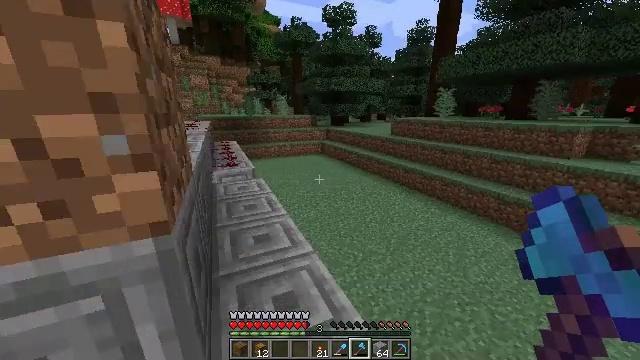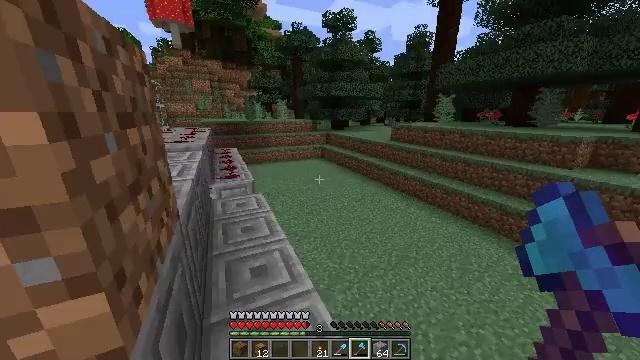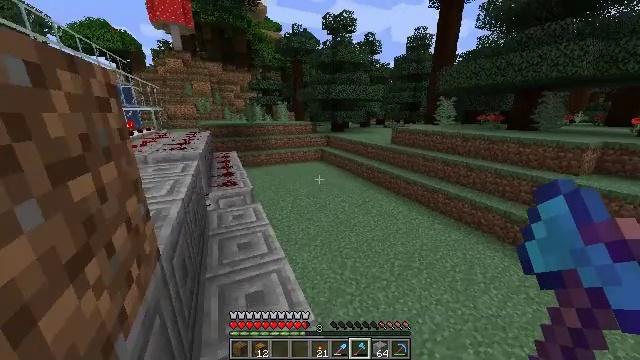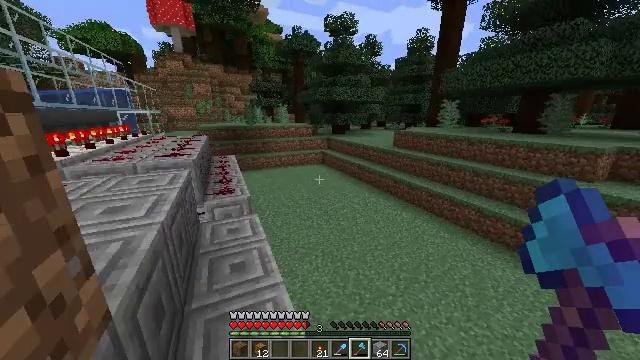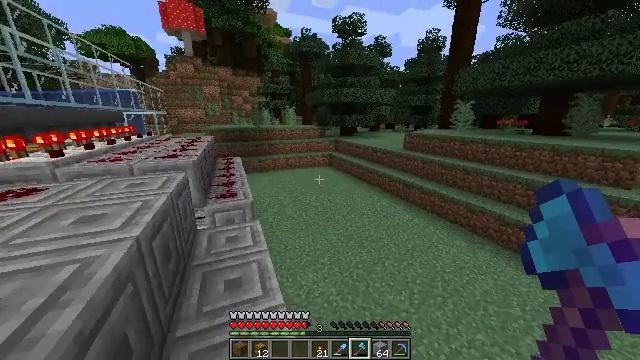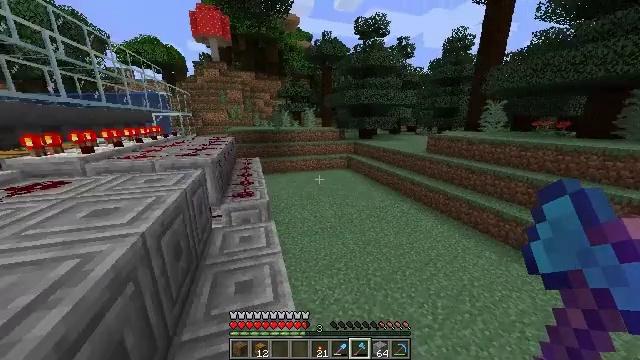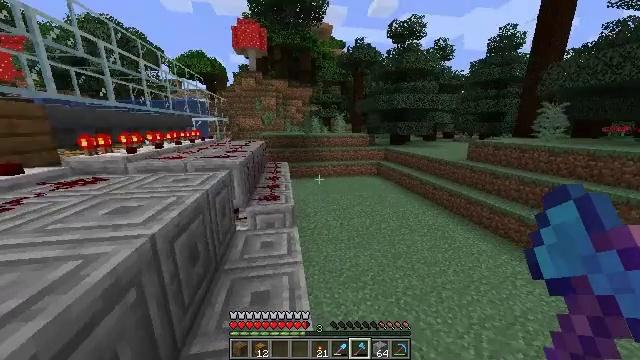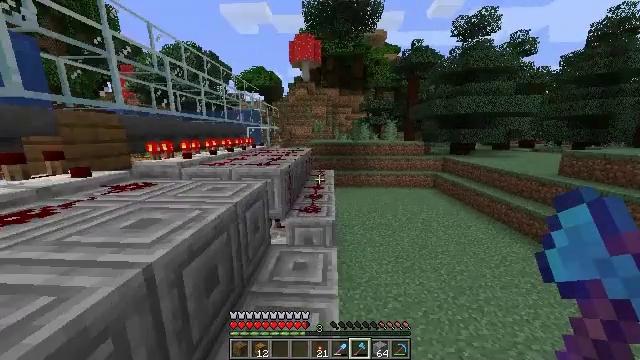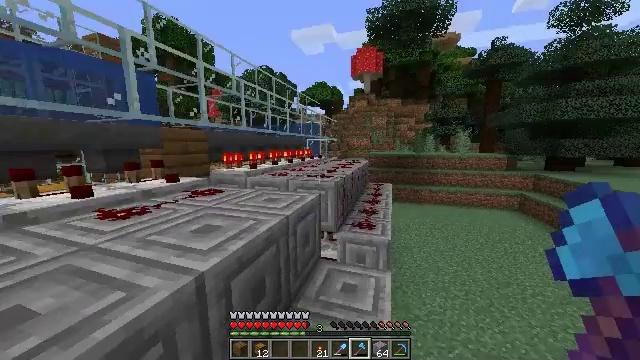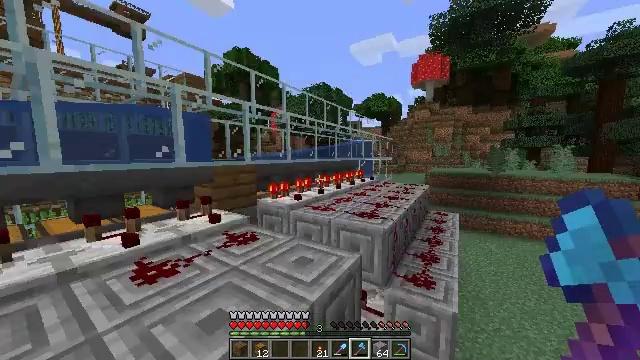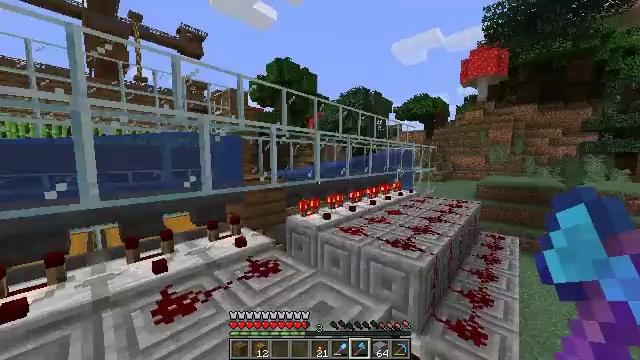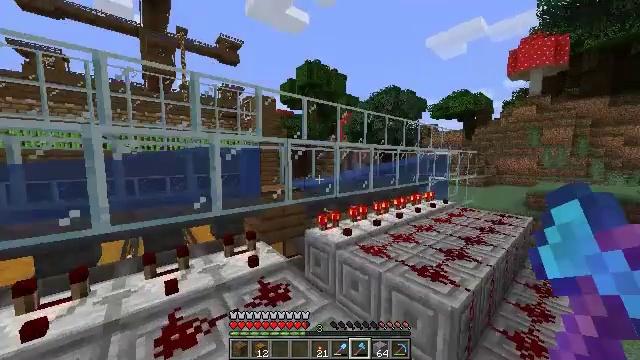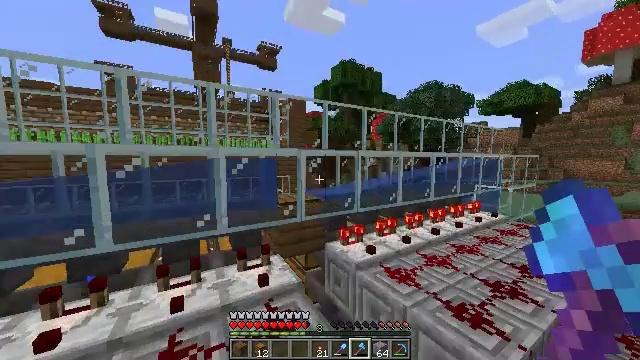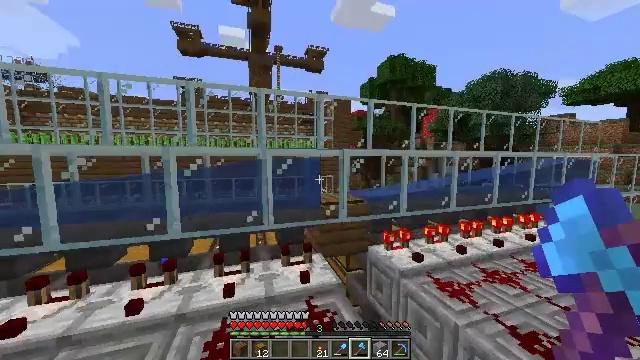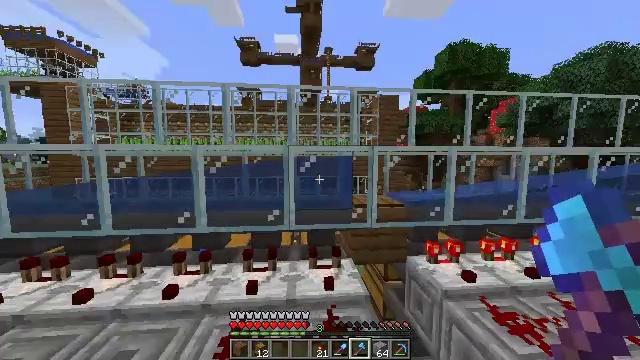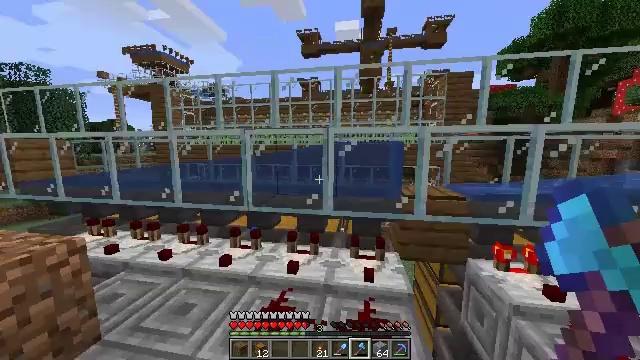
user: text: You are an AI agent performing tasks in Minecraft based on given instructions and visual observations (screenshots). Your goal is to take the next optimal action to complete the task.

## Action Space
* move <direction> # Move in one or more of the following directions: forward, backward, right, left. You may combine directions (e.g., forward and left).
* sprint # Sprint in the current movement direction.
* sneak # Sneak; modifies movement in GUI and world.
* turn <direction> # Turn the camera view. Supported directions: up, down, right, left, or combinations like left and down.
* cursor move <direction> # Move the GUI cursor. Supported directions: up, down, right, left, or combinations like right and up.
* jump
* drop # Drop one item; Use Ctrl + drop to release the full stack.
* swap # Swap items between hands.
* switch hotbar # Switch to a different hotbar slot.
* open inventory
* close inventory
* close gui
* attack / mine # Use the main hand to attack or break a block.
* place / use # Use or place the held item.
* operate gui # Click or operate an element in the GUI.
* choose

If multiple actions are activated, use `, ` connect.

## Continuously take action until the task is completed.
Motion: motion action
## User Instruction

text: Get dirt block.
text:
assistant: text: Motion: move forward, sprint, jump
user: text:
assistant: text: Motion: move forward, jump
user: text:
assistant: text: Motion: move forward, jump
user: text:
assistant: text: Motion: move forward, turn left, jump
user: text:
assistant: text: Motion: move forward, turn left, jump
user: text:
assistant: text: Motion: move forward, turn left and up, jump
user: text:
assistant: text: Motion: move forward, turn left and up, jump
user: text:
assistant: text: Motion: move forward, turn left and up, jump
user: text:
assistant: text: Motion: move forward, turn left and up, jump
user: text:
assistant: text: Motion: move forward, turn left, jump
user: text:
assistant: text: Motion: move forward, turn left, jump
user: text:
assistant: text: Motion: move forward, turn left, jump
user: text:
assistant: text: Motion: move forward, turn left, jump
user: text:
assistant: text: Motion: move forward, turn left, jump
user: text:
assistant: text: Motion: move forward, turn left and down, jump
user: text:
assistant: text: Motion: move forward, turn left, jump
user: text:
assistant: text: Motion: move forward, turn left, jump
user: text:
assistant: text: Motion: turn left and up
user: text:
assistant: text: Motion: turn left and up
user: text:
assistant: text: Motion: no_op
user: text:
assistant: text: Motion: no_op
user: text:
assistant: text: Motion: no_op
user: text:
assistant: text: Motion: no_op
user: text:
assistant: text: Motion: no_op
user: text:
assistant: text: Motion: turn left
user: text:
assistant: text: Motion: turn left
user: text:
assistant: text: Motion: turn left and down
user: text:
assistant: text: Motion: turn left and down
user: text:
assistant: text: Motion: turn left and down
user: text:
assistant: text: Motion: move forward, turn left and down